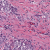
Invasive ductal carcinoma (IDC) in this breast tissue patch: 1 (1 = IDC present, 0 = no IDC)